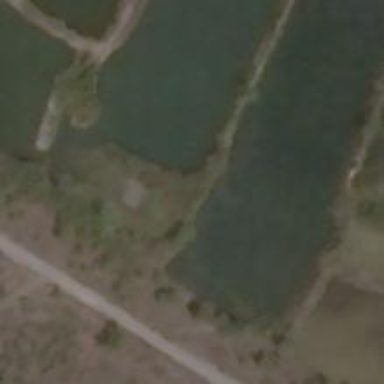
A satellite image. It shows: Pond with natural water.